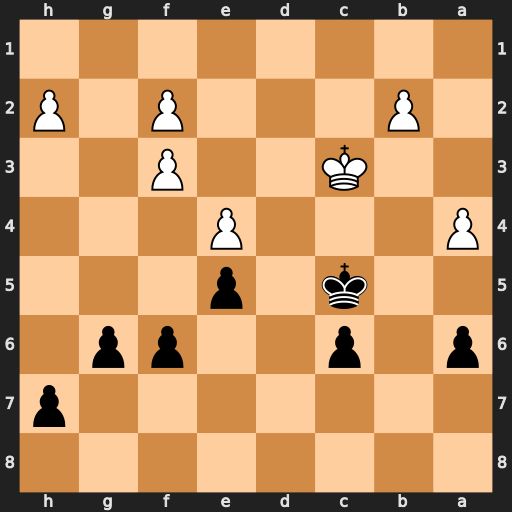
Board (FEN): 8/7p/p1p2pp1/2k1p3/P3P3/2K2P2/1P3P1P/8
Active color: b
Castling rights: -
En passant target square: -
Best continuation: a5 f4 exf4